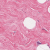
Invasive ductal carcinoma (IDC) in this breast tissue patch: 0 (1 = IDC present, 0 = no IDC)